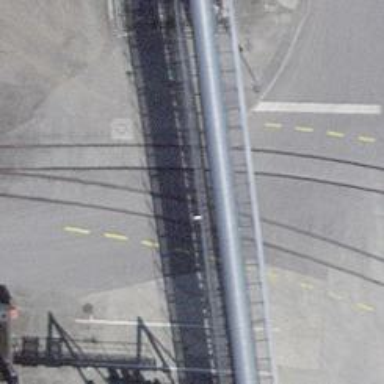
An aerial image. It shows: Railway level crossing.